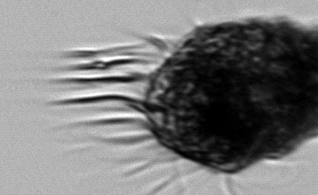
Label: Laboea_strobila